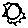
Label: sun